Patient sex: M
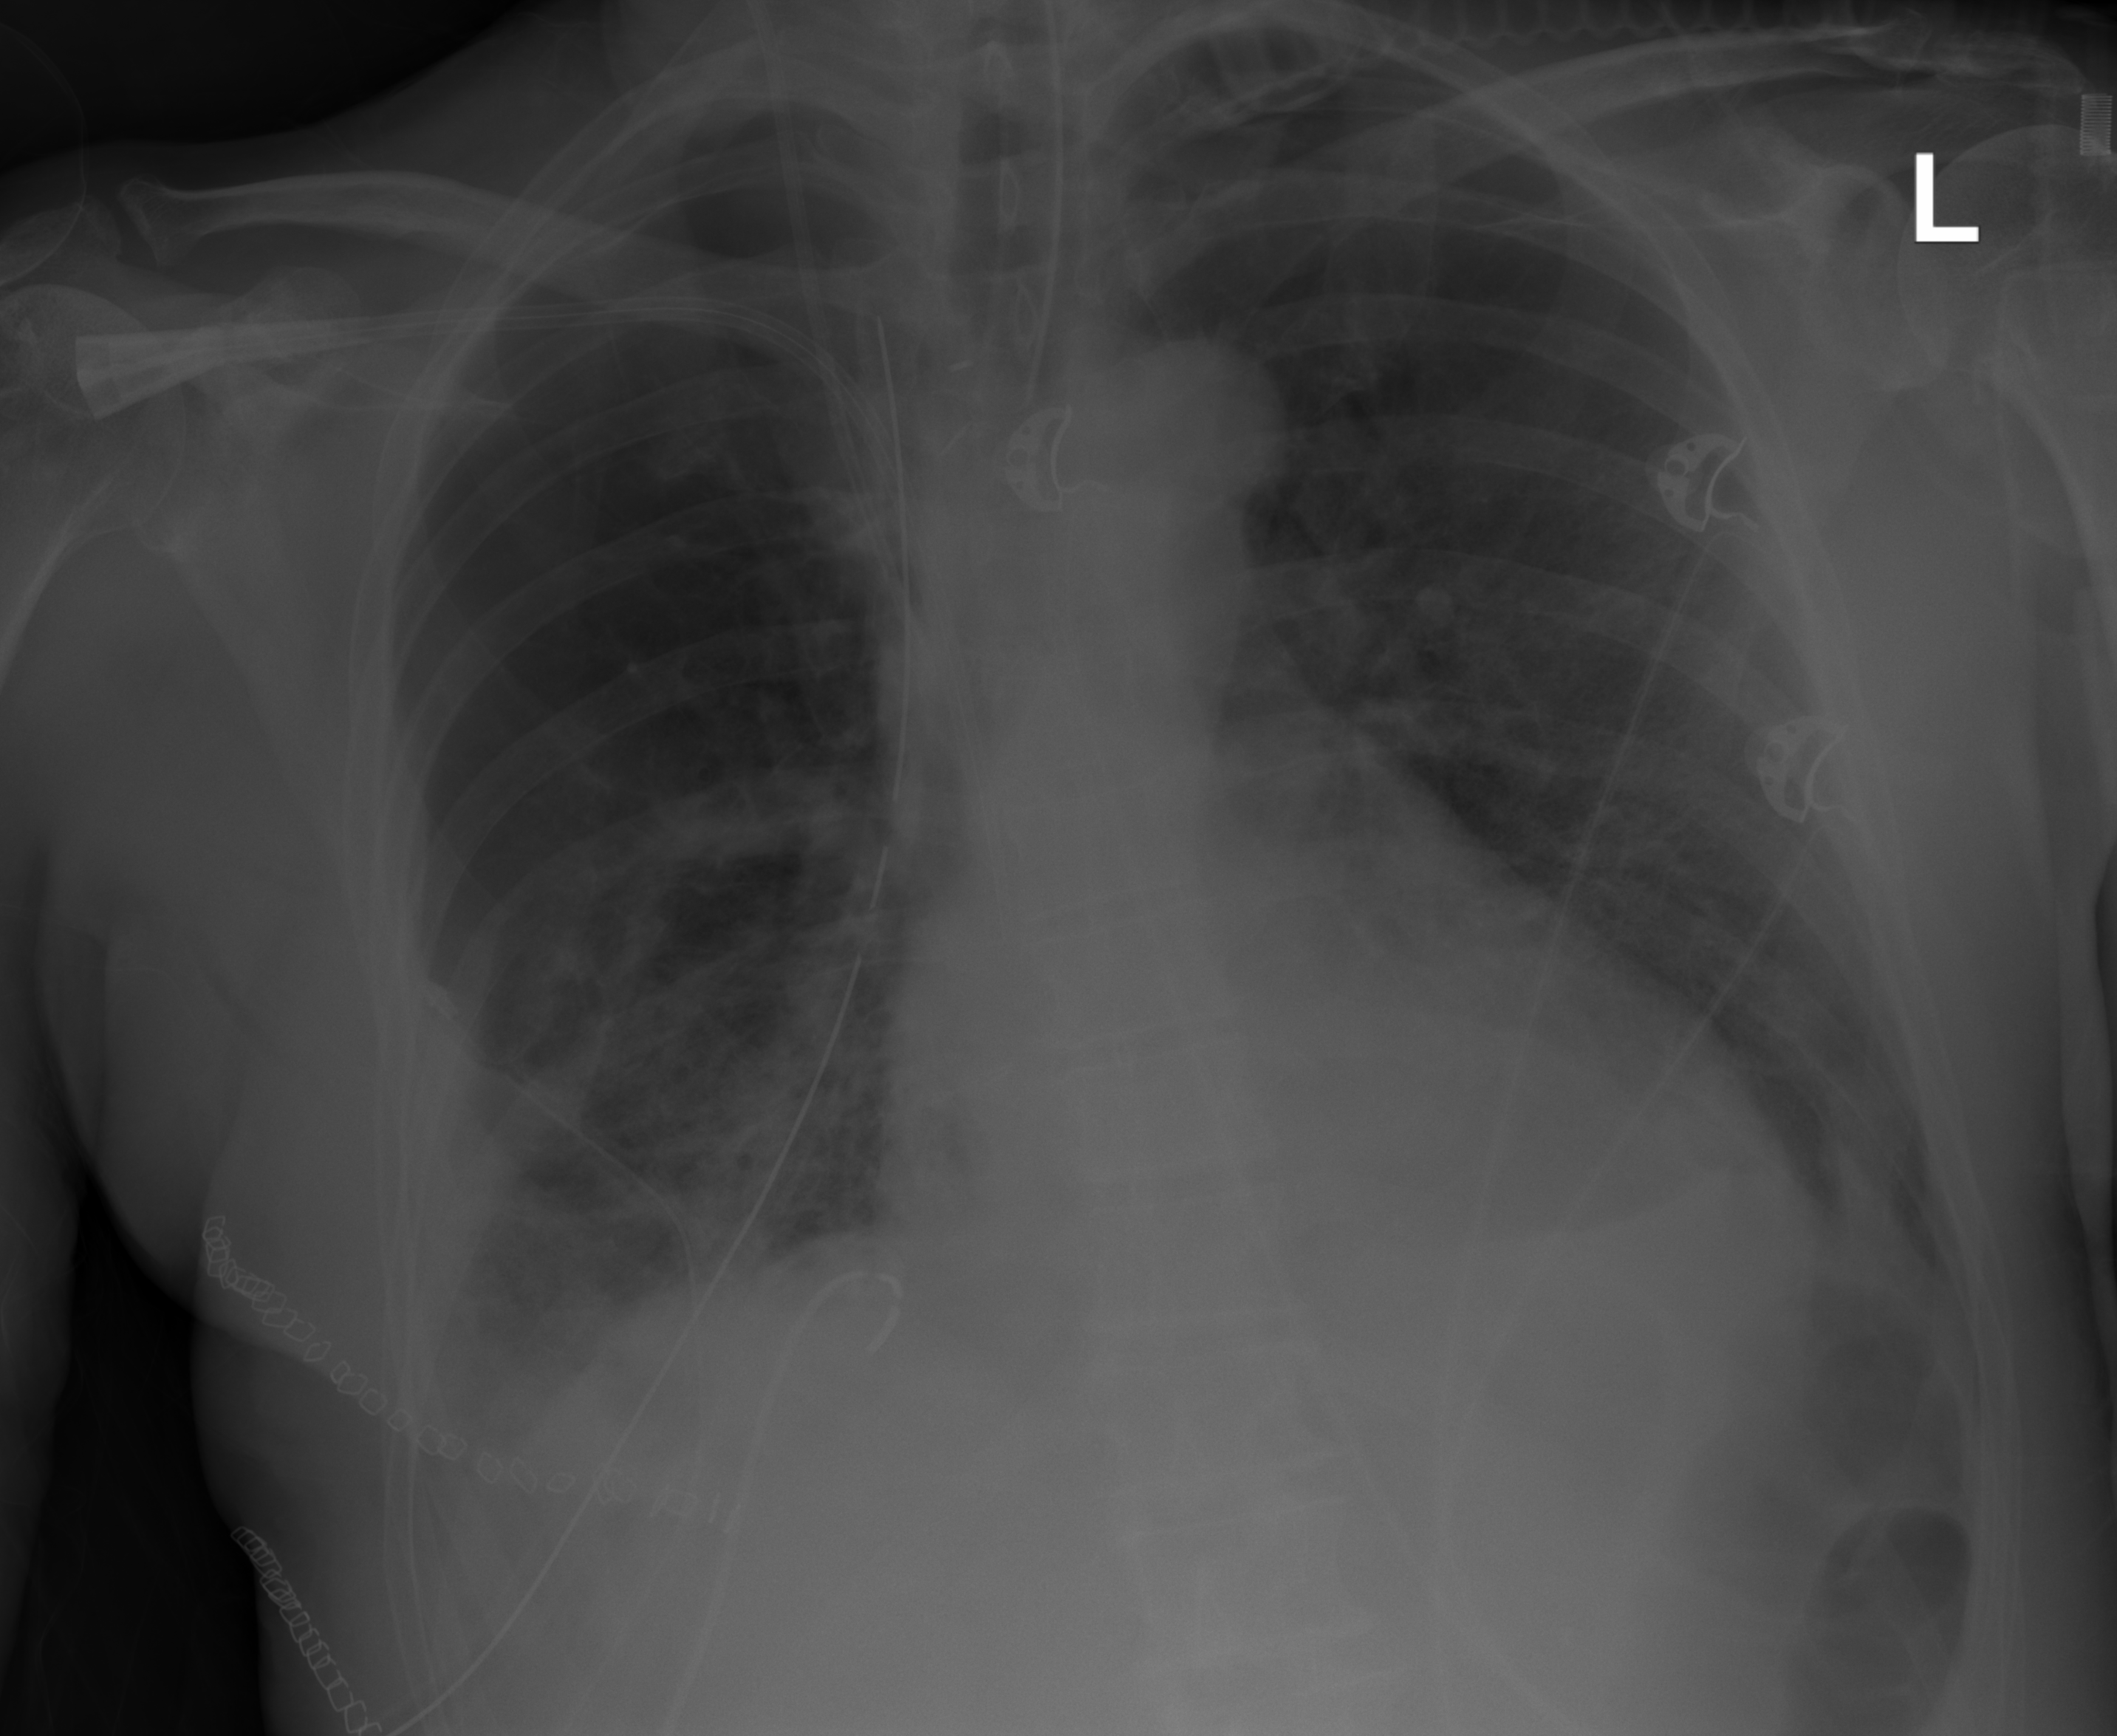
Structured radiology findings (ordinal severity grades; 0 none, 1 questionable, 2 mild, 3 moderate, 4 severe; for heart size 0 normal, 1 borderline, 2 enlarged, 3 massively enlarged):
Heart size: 2
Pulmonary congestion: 2
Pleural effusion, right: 2
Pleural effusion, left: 2
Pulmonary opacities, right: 3
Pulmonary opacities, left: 3
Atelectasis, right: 3
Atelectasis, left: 3